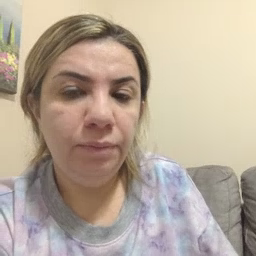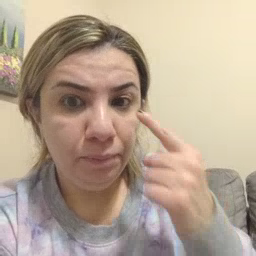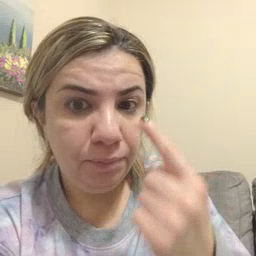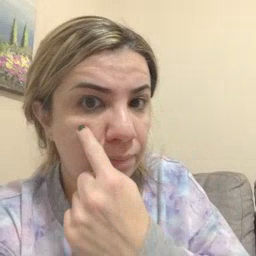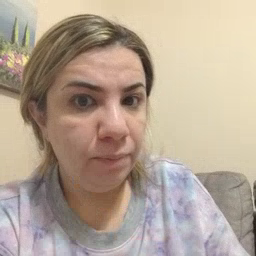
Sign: eye